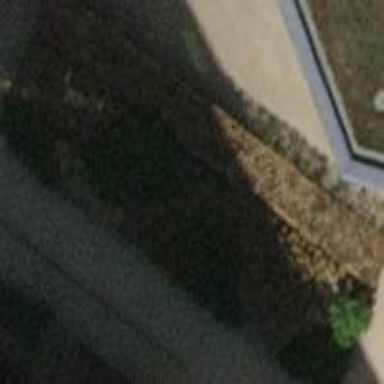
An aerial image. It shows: Shrubbery in natural setting.